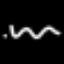
Label: squiggle